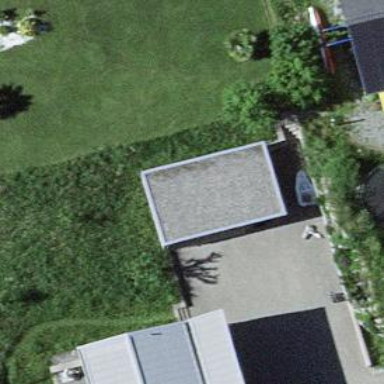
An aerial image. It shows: Garage.